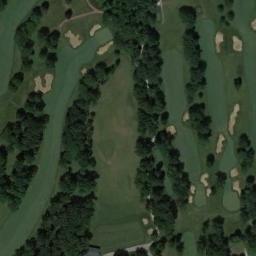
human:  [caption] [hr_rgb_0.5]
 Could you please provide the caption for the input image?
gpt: There are many trees next to the golf course .

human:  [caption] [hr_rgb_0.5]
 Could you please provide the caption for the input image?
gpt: There are four rows of red houses and two lakes .

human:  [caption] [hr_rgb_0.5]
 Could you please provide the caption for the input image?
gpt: The golf course has some fairways, Barrier trees and sandpits and some barrier trees are on both sides of the fairways .

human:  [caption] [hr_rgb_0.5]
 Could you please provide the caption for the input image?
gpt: There are many bunkers and paths on a large green lawn on the golf course and many lined trees .

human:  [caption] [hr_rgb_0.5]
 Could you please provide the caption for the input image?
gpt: There are some rows of green trees and some bunkers on the golf course .